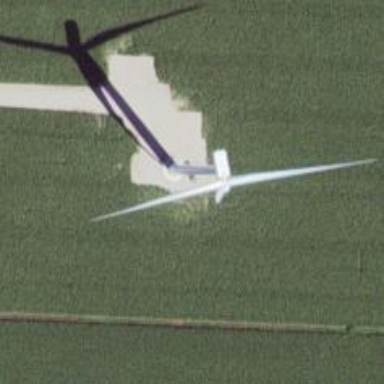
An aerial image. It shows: Wind generator using wind turbines of horizontal axis.